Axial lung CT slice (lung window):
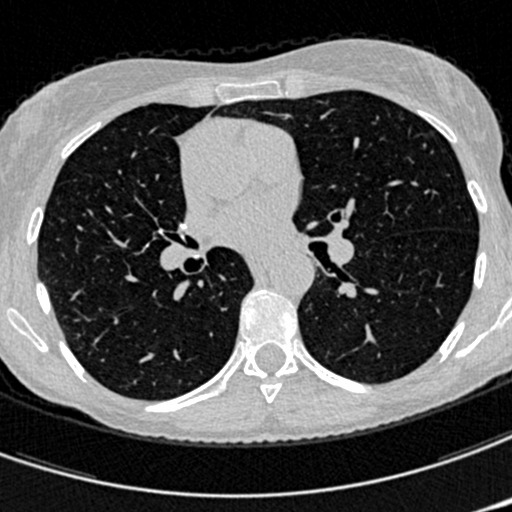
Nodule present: no